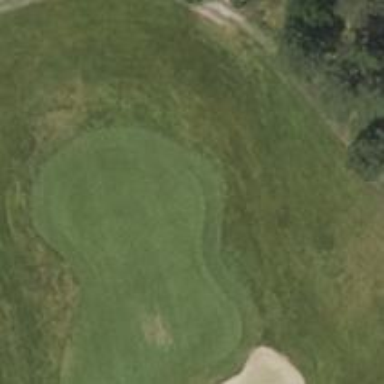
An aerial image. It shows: Golf green.